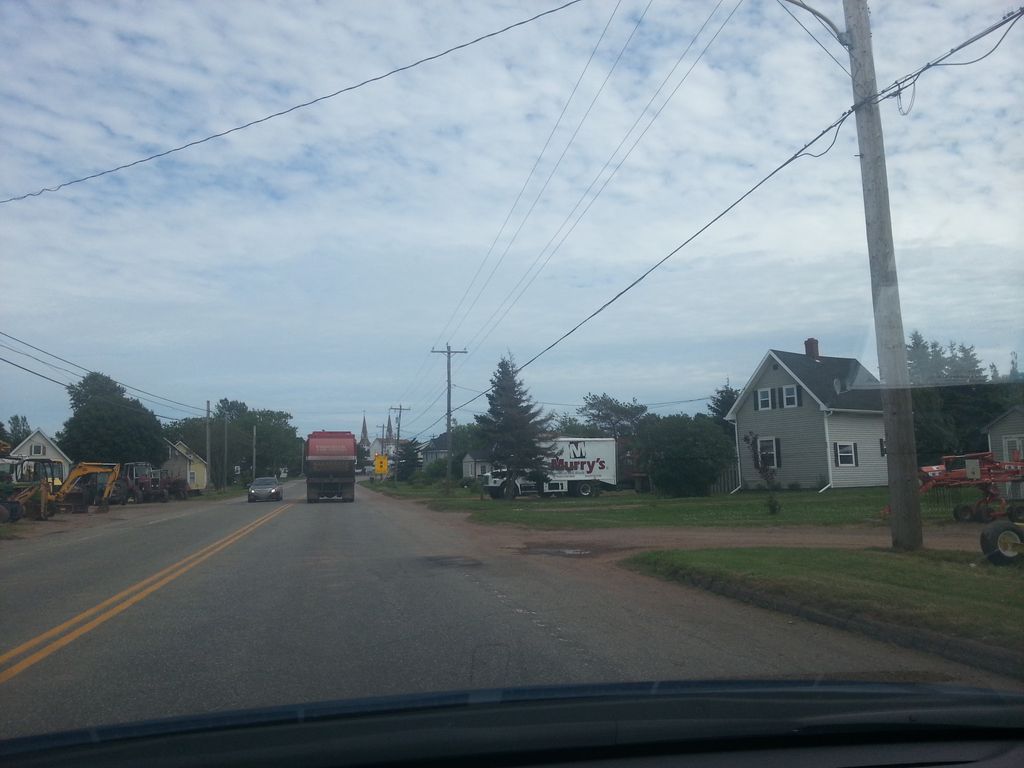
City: charlottetown